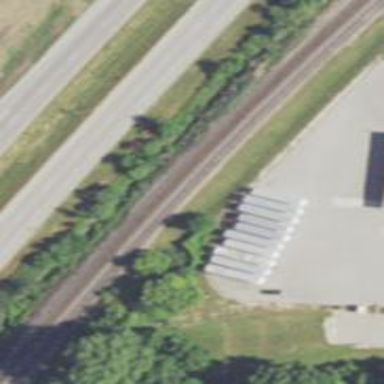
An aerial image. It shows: Railway siding with rails.